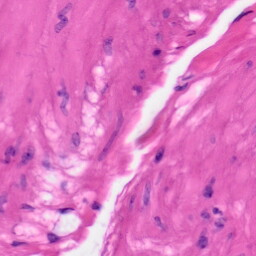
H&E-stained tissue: Skin